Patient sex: M
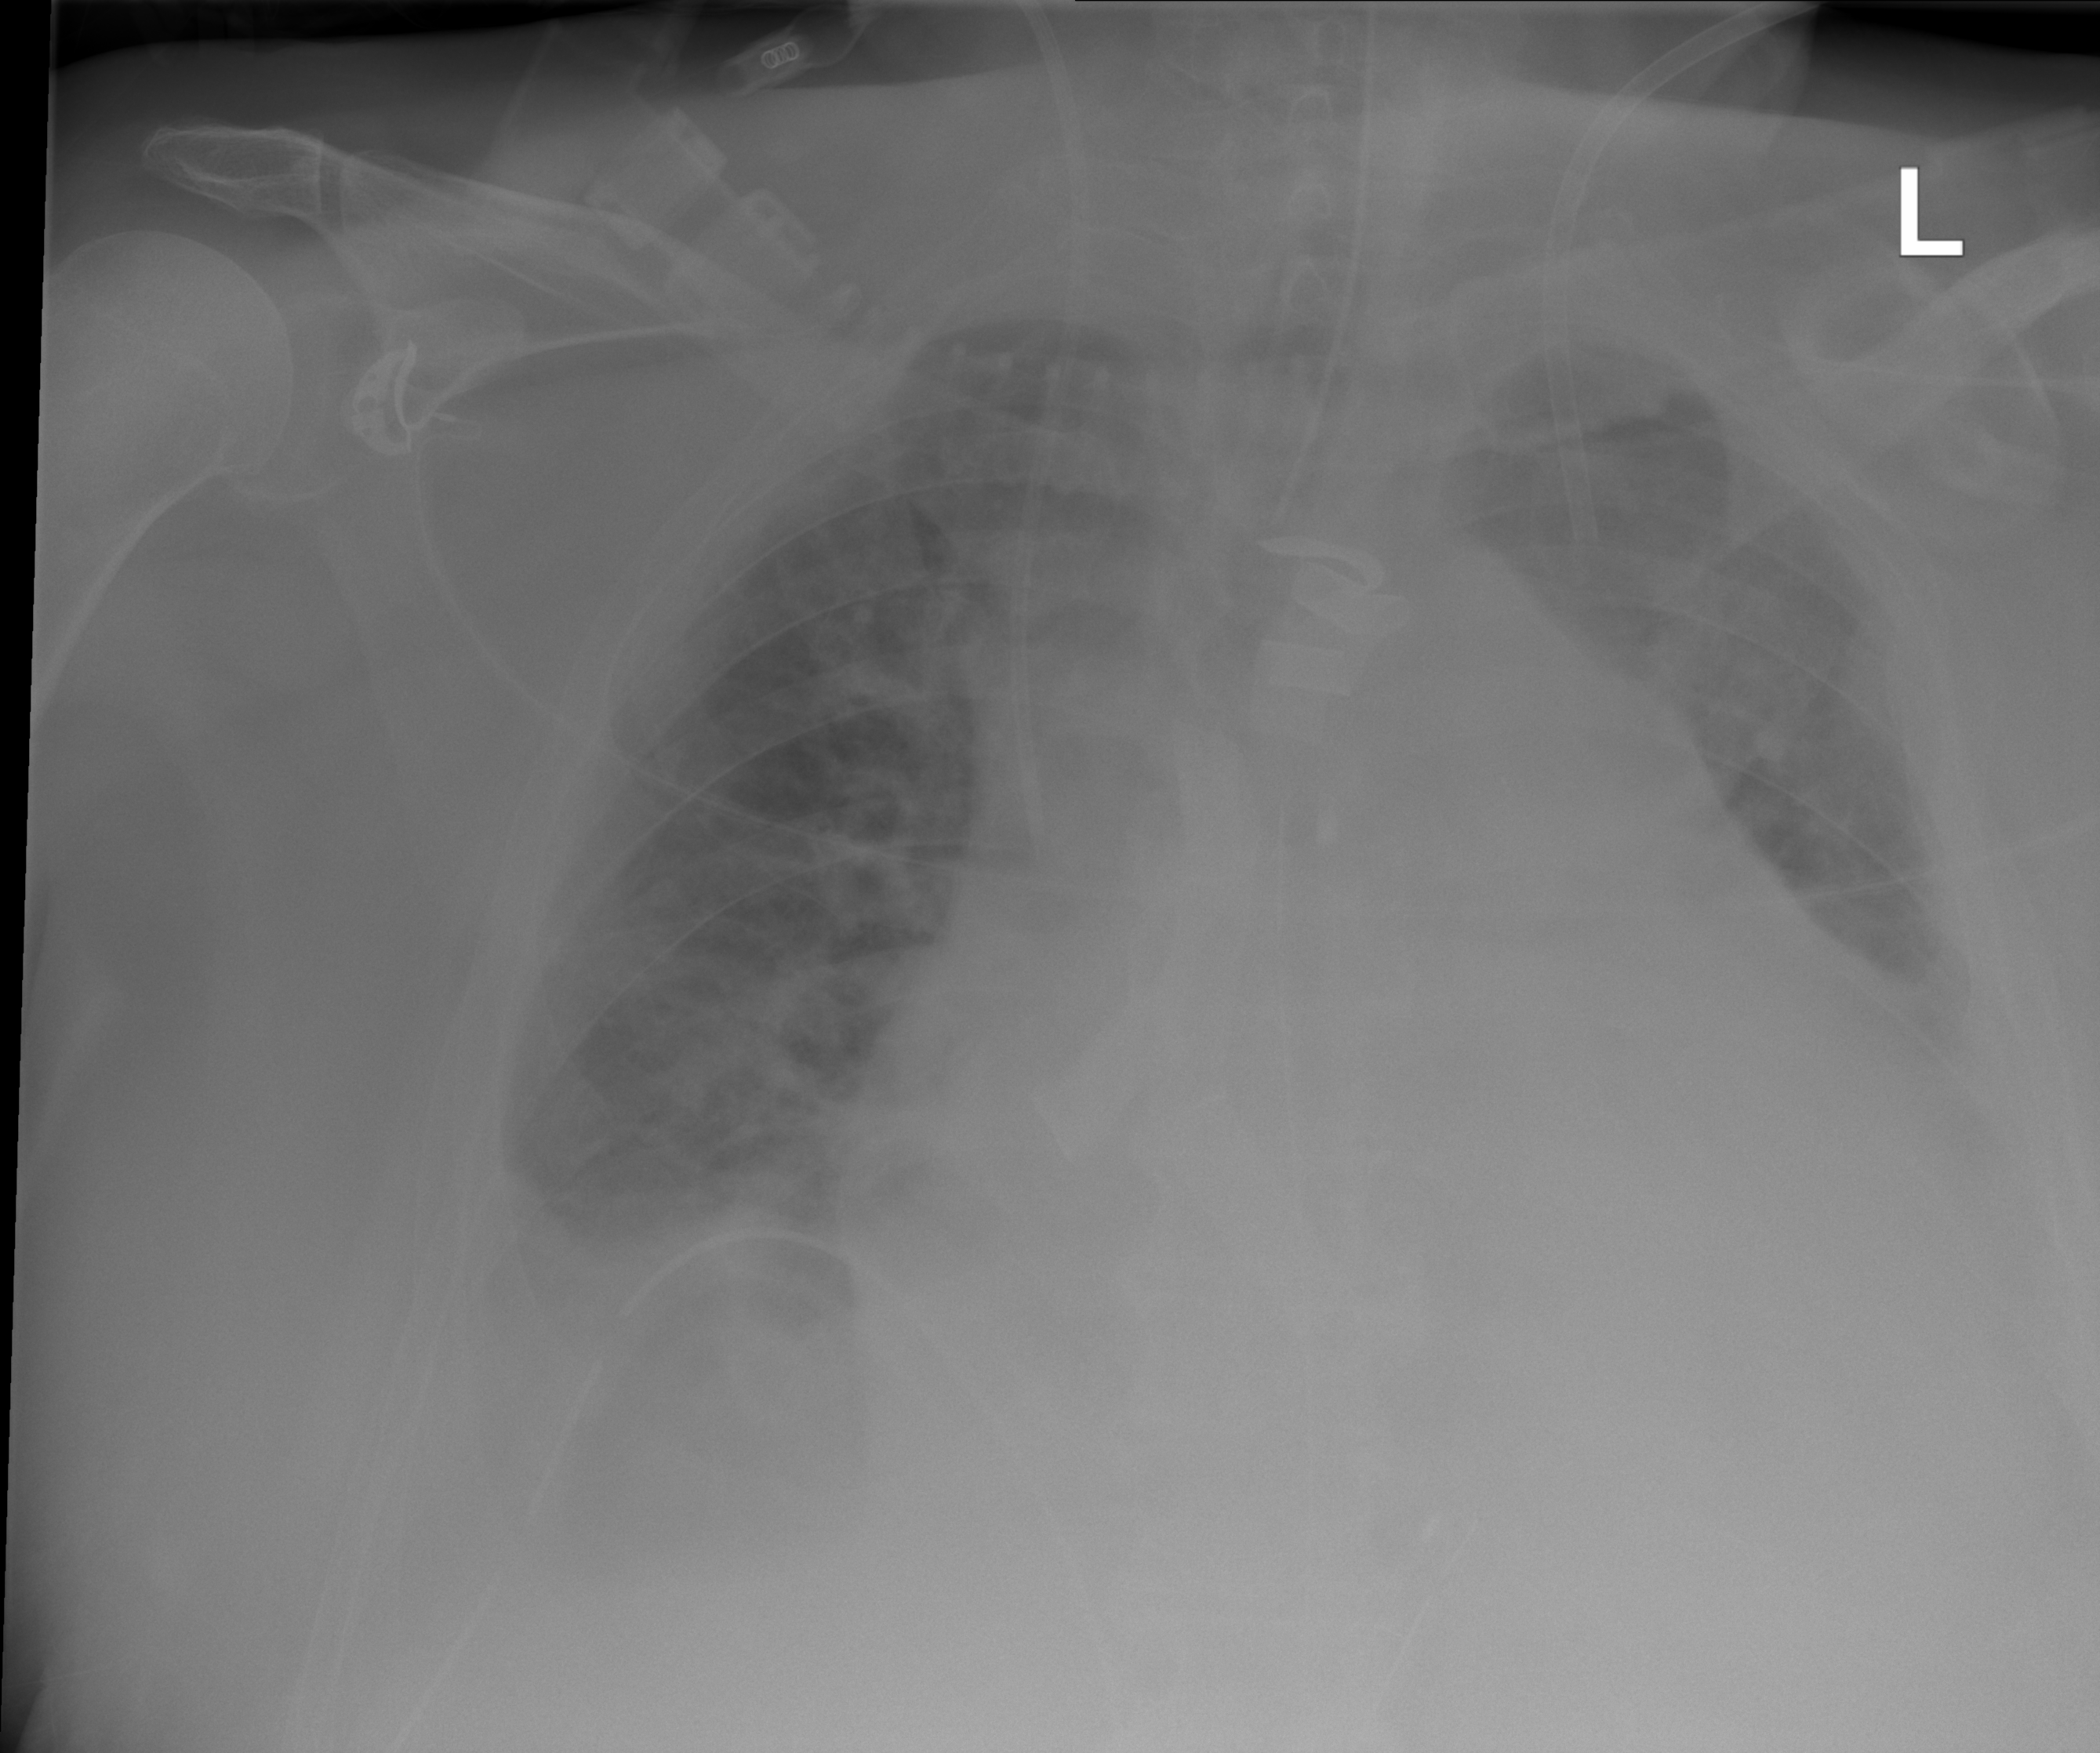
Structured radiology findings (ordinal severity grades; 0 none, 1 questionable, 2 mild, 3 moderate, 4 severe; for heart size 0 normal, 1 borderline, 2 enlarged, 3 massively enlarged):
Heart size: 3
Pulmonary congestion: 2
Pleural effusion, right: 2
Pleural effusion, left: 2
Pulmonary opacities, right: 2
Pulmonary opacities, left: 2
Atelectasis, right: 2
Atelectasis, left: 2